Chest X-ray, PA view. Patient: 28 years old, sex F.
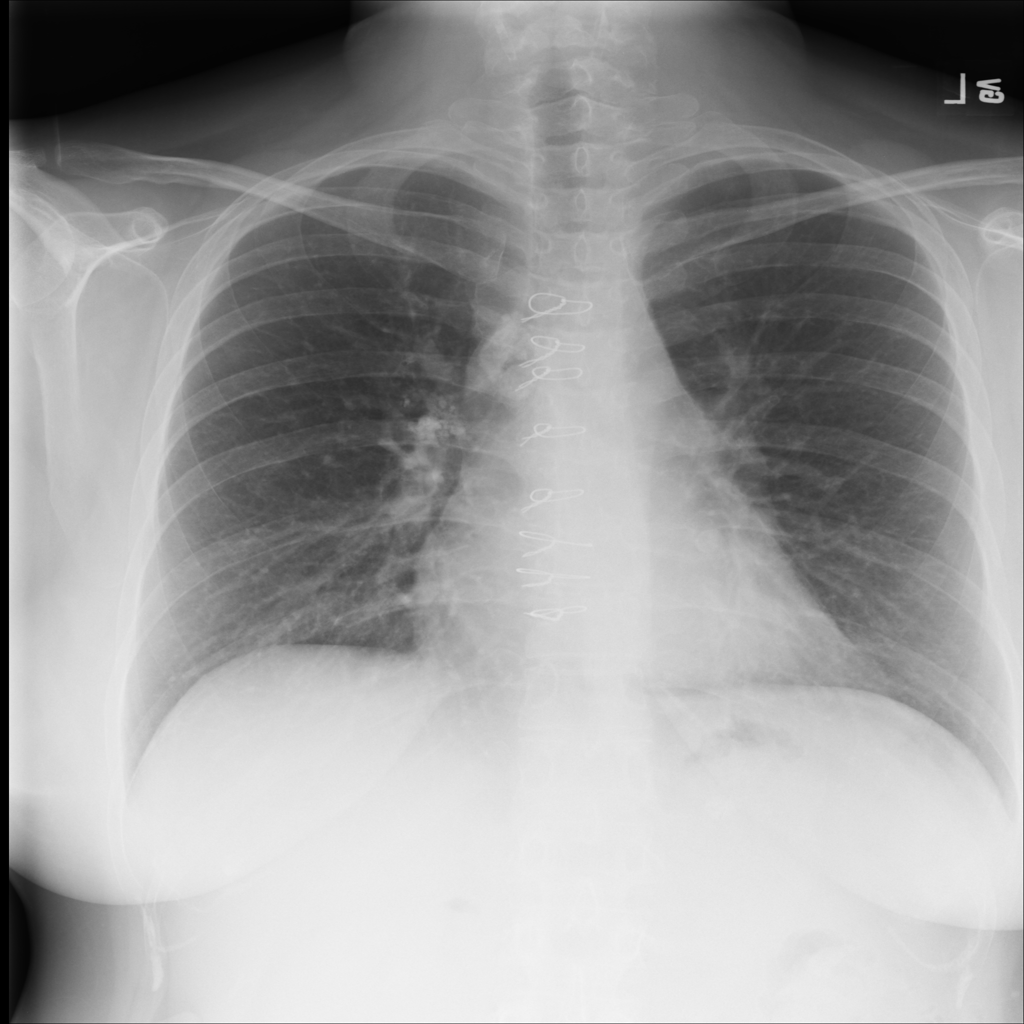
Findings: Nodule